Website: lowes
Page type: billing-address
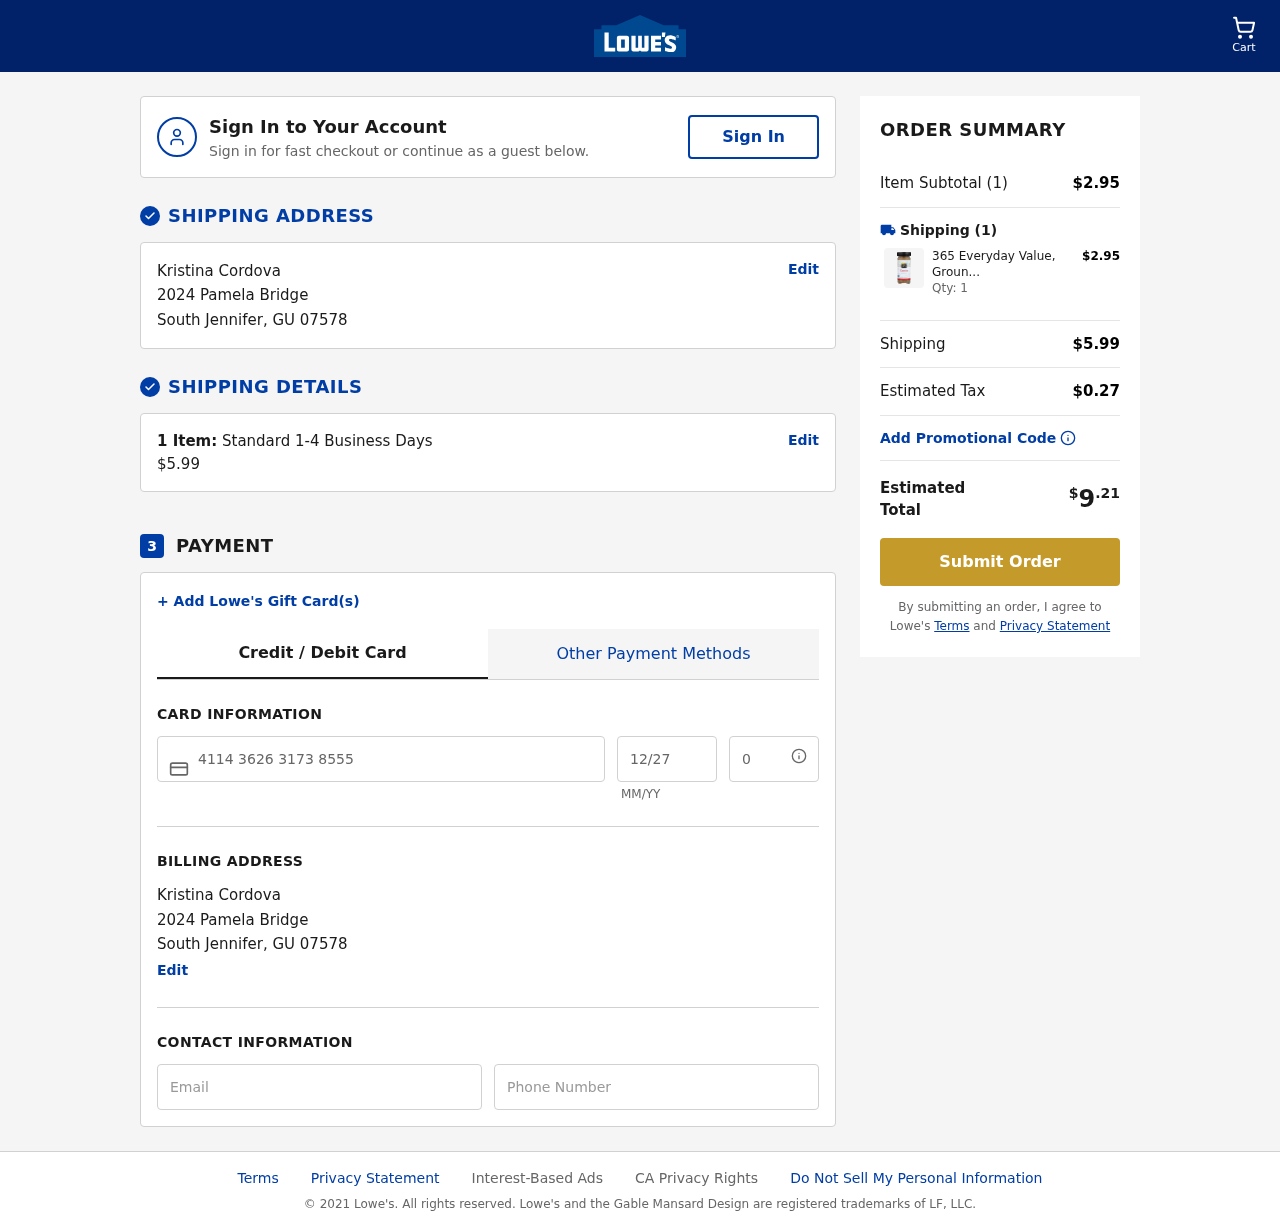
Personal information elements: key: PII_CARD_CVV
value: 008
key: PII_CARD_EXPIRY
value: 12/27
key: PII_CARD_NUMBER
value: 4114 3626 3173 8555
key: PII_CITY
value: South Jennifer
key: PII_EMAIL
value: kristina.cordova@hotmail.com
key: PII_FULLNAME
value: Kristina Cordova
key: PII_PHONE
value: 6612525447
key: PII_POSTCODE
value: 07578
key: PII_STATE_ABBR
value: GU
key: PII_STREET
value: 2024 Pamela Bridge
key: PII_FULLNAME2
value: Kristina Cordova
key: PII_STREET2
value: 2024 Pamela Bridge
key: PII_CITY2
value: South Jennifer
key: PII_STATE_ABBR2
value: GU
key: PII_POSTCODE2
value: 07578
Product elements: key: PRODUCT1_NAME
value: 365 Everyday Value, Ground Cumin, 1.52 oz
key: PRODUCT1_PRICE
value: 2.95
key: PRODUCT1_QUANTITY
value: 1
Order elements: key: ORDER_NUM_ITEMS
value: Cart
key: ORDER_NUM_ITEMS
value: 1 Item:
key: ORDER_NUM_ITEMS
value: Item Subtotal (1)
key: ORDER_SHIPPING_COST
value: $5.99
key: ORDER_SUBTOTAL
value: $2.95
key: ORDER_TAX
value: $0.27
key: ORDER_TOTAL
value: $9.21